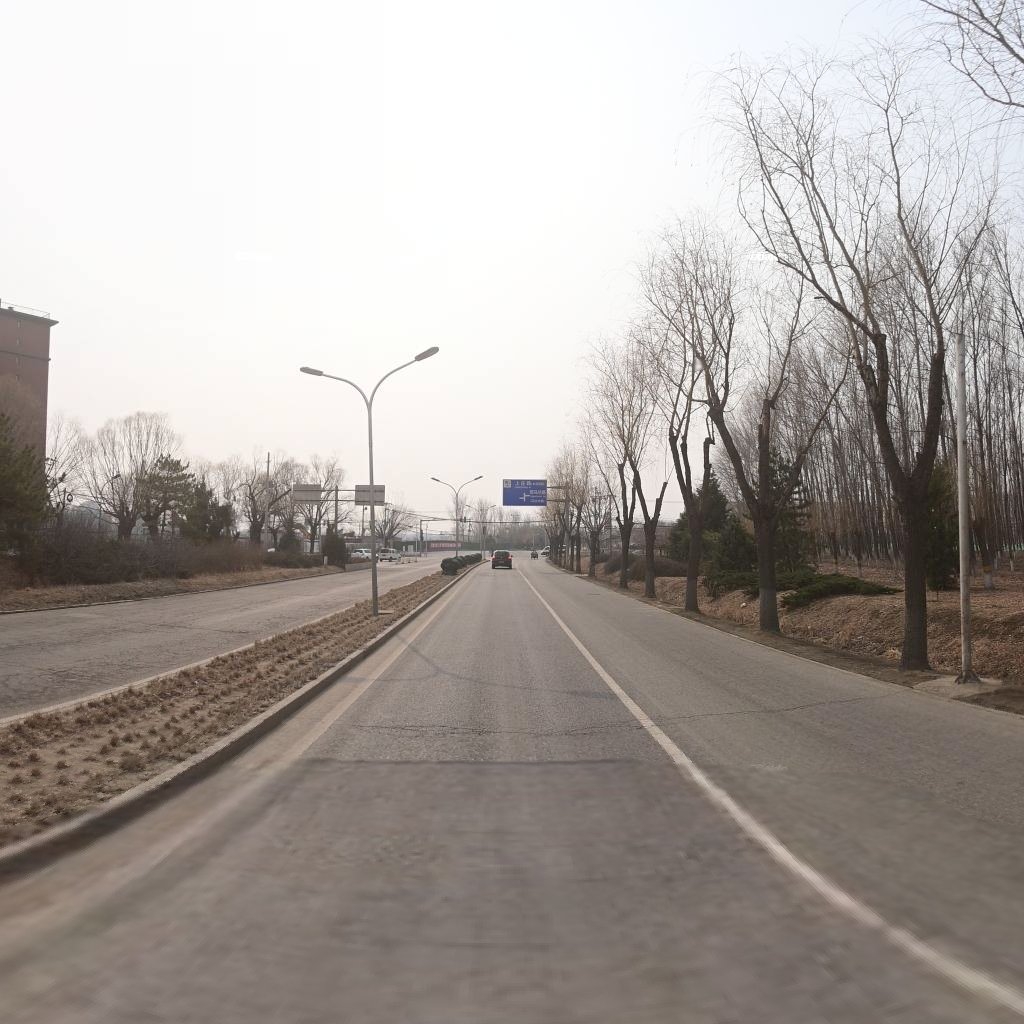
Region: Haidian
Road damage annotations: transverse crack, alligator crack